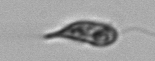
Label: Euglena